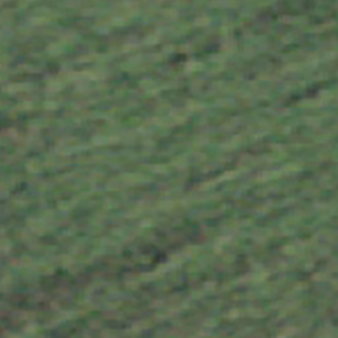
Label: other